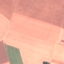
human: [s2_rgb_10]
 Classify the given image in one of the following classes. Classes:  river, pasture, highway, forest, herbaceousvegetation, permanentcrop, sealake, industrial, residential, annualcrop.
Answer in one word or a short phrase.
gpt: AnnualCrop